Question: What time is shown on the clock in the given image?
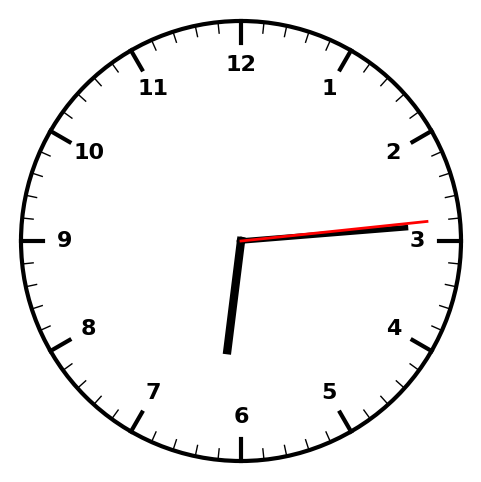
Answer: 06:14:14